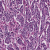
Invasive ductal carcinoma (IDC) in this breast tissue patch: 1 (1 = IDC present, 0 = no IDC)